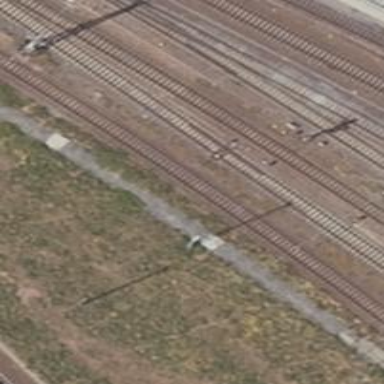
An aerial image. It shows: Railway yard in service.